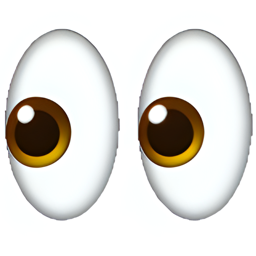
Name: eyes
Emoji: 👀
Group: People & Body
Sub-group: body-parts